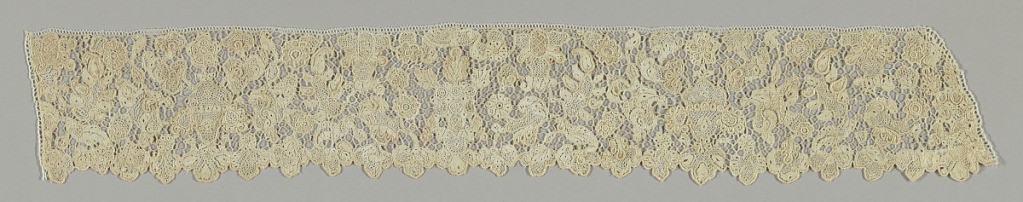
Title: Border
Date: early 18th century
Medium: linen Technique: needle lace, 6-sided reworked ground
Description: Border of Point de France with freely spaced floral shapes. Pattern outlined by cordonnet.